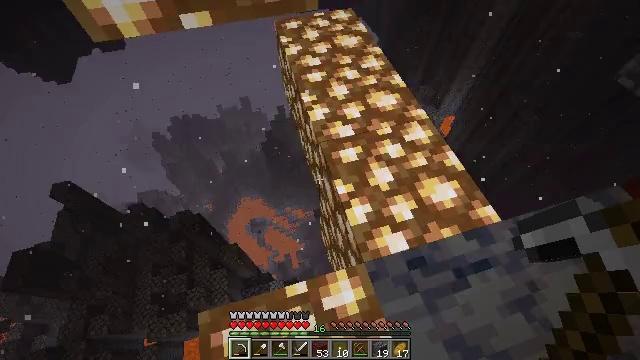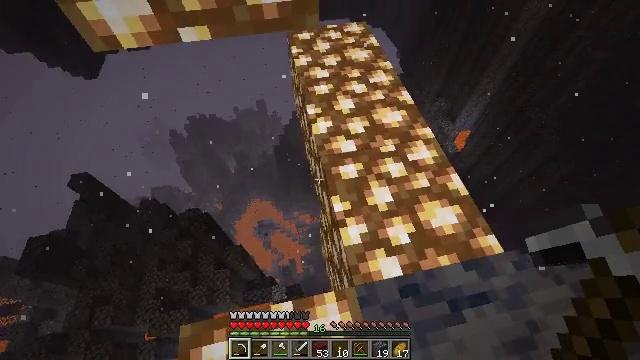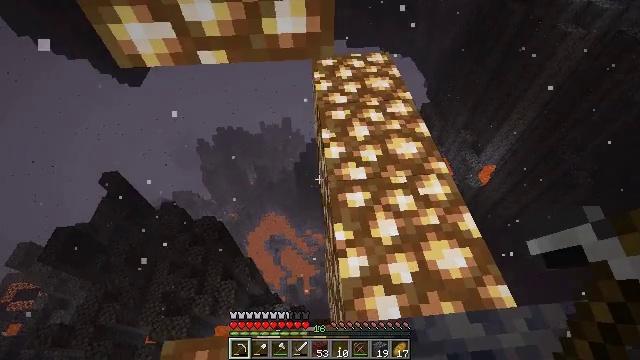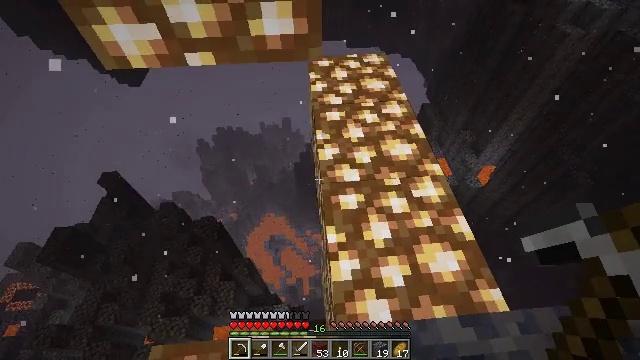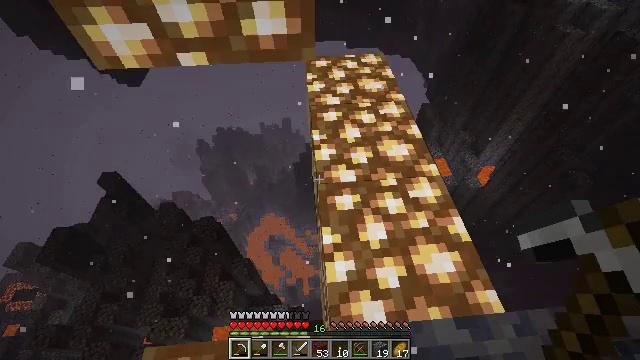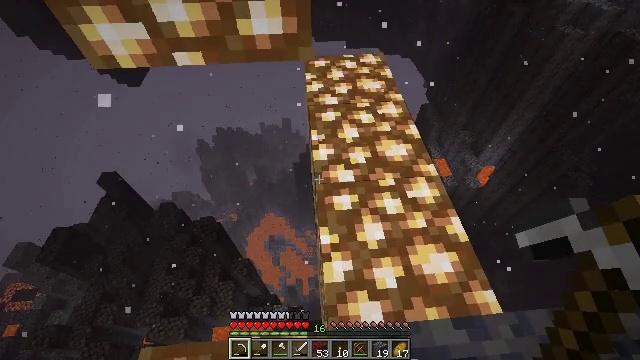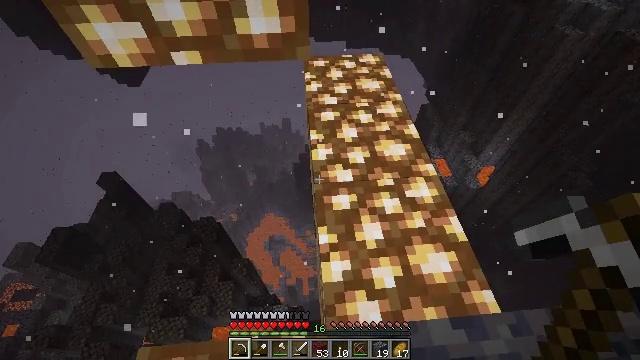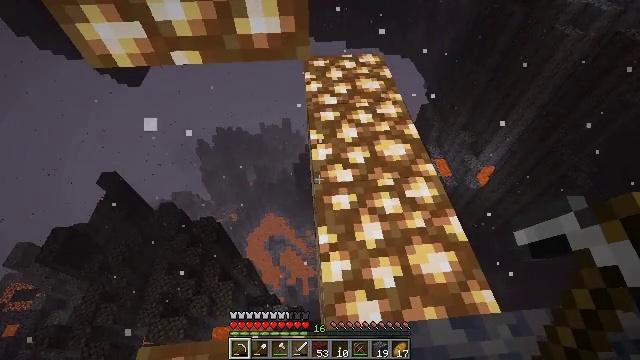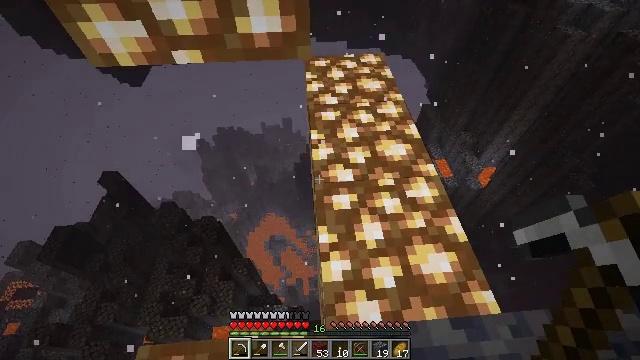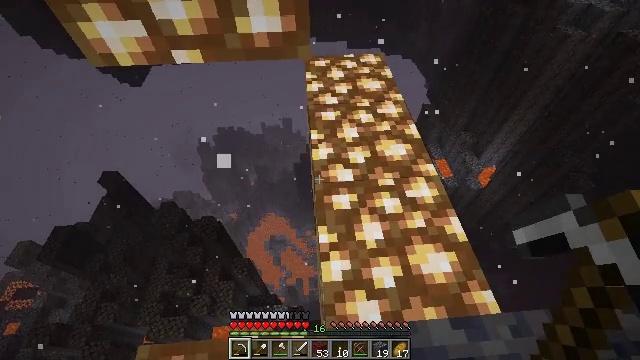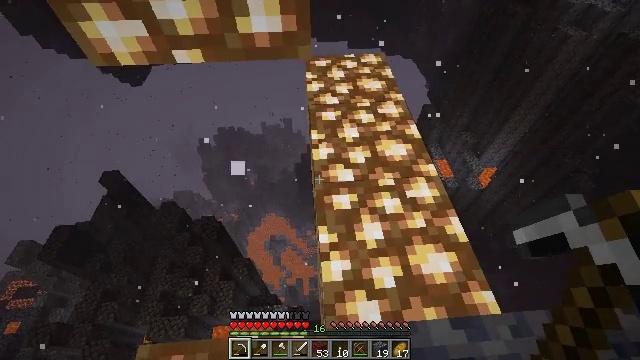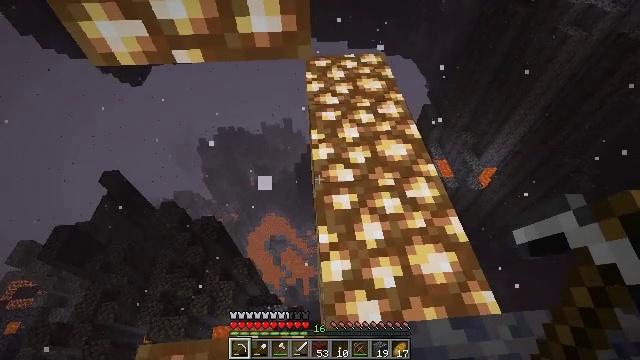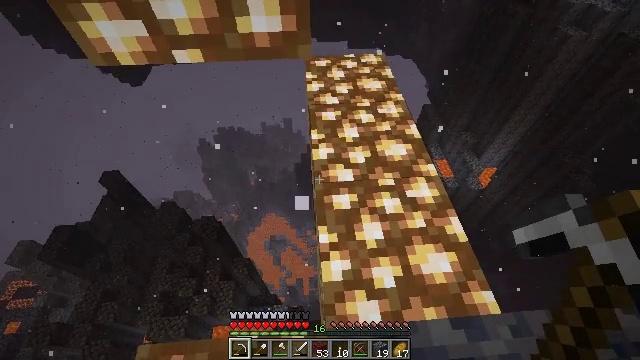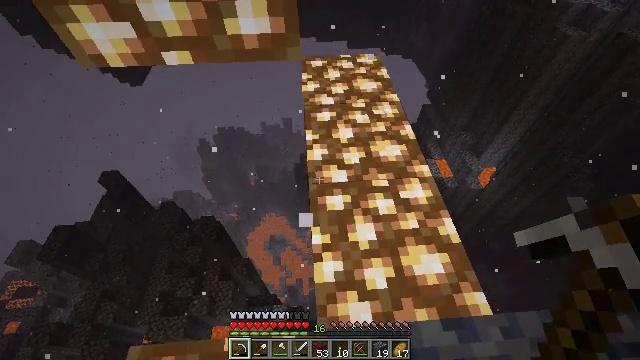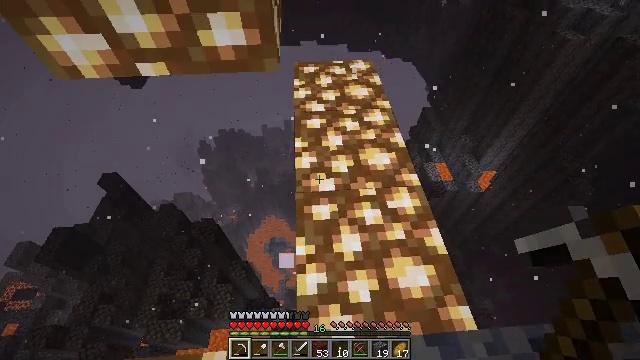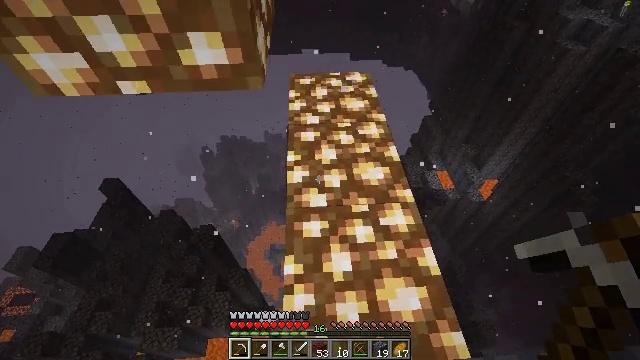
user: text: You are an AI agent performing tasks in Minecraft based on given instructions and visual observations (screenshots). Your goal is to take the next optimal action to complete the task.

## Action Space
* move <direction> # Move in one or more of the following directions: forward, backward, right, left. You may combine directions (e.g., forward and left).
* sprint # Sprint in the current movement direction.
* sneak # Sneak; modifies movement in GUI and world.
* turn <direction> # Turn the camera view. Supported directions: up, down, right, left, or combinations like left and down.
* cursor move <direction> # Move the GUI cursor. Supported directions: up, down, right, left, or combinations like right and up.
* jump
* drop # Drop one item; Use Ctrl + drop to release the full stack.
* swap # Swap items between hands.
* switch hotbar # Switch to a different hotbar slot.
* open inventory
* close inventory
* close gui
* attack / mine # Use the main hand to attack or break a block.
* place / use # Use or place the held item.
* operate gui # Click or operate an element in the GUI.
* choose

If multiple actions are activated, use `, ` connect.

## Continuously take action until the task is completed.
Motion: motion action
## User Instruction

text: Mine the glowstone in the Nether.
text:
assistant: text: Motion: move forward and move right
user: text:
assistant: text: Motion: turn left and up
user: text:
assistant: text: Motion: no_op
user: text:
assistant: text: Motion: no_op
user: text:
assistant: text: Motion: no_op
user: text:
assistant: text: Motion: no_op
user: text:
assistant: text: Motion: no_op
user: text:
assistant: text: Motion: no_op
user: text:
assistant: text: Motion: no_op
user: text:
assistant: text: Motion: no_op
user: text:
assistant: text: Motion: no_op
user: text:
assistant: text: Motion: no_op
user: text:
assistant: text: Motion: move right
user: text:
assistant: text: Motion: move forward and move right
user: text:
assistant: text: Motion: move forward, turn up
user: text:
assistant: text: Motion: move forward, turn up
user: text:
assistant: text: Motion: turn up
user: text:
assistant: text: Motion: turn up
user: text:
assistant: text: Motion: no_op
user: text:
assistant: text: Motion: turn up
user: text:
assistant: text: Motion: no_op
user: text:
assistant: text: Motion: no_op
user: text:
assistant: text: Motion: no_op
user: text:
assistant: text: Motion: move forward
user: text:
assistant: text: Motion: move forward
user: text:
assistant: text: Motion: move forward
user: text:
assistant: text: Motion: move forward
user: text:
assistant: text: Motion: no_op
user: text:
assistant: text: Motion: no_op
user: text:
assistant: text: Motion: no_op